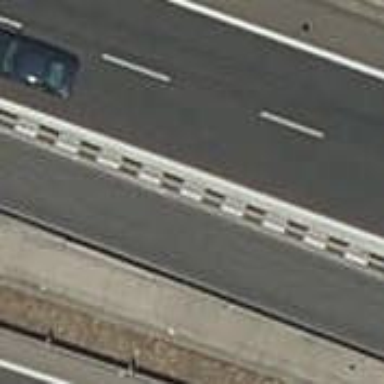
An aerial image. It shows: Asphalt motorway link.